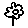
Label: flower